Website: apple
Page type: payment
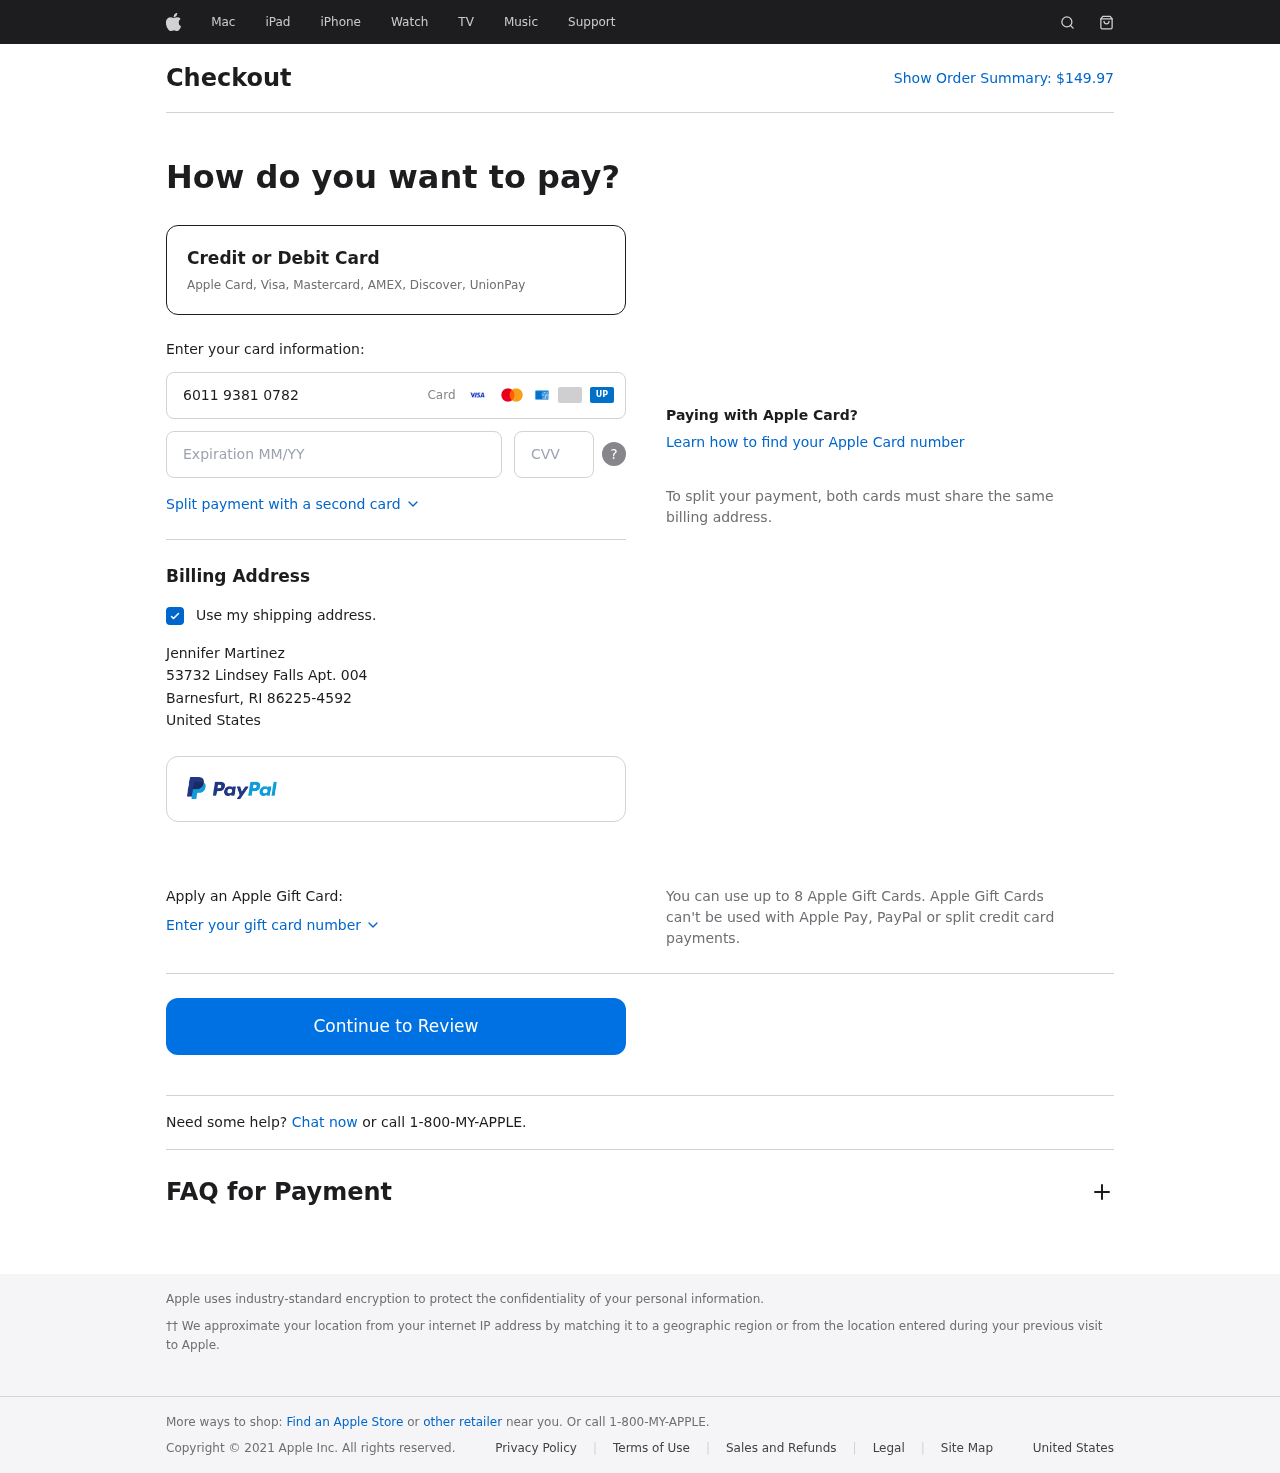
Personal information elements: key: PII_CARD_CVV
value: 796
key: PII_CARD_EXPIRY
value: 11/28
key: PII_CARD_NUMBER
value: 6011 9381 0782 8365
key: PII_CITY
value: Barnesfurt
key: PII_COUNTRY
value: United States
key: PII_FULLNAME
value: Jennifer Martinez
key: PII_POSTCODE_FULL
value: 86225-4592
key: PII_STATE_ABBR
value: RI
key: PII_STREET
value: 53732 Lindsey Falls Apt. 004
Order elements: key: ORDER_TOTAL
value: $149.97